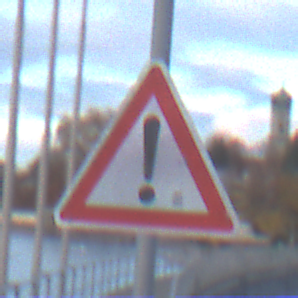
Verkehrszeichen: Gefahrenstelle
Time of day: SunriseSunset
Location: Outdoor (Suburban)
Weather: PartlyCloudy
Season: NotSpecified
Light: Natural